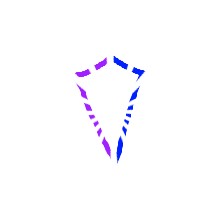
Shape: kite